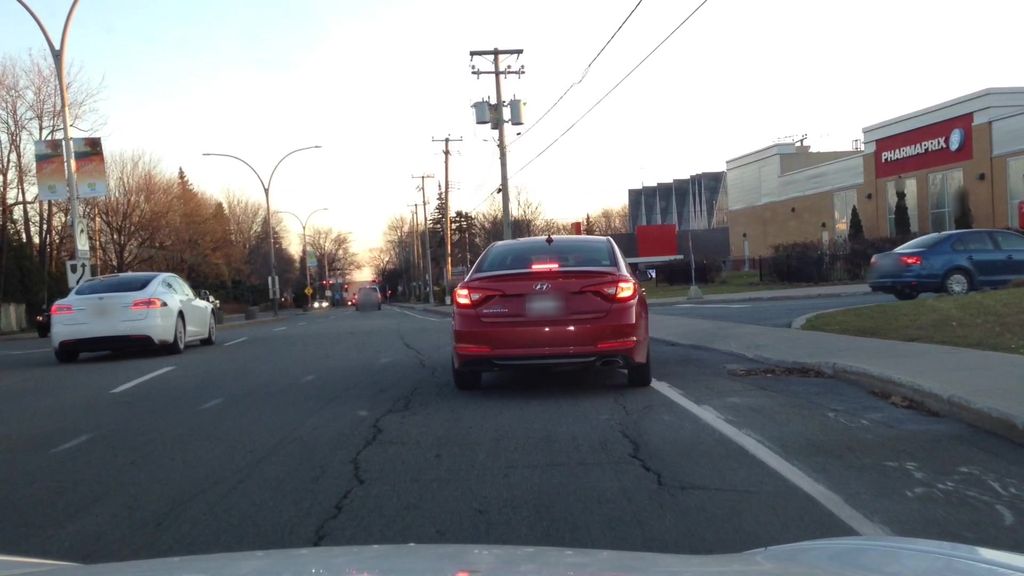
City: montreal